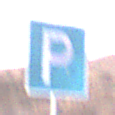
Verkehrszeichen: Parken
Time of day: SunriseSunset
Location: Outdoor (Suburban)
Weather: PartlyCloudy
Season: NotSpecified
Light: Natural